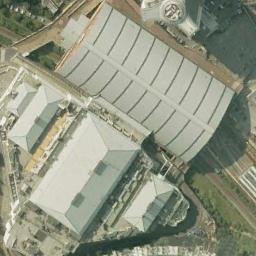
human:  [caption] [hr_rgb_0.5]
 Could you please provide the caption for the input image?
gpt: There are several buildings beside the palace .

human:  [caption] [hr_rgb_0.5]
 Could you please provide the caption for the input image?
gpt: The central part of the palace is a circular building .

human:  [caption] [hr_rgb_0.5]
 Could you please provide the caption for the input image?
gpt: The palace is on the grass next to some buildings .

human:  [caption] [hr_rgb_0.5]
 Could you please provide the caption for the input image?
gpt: The white palace has some palaces of different sizes .

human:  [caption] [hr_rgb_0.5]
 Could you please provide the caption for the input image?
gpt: There are some green lawns beside the white palace .